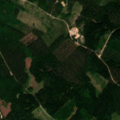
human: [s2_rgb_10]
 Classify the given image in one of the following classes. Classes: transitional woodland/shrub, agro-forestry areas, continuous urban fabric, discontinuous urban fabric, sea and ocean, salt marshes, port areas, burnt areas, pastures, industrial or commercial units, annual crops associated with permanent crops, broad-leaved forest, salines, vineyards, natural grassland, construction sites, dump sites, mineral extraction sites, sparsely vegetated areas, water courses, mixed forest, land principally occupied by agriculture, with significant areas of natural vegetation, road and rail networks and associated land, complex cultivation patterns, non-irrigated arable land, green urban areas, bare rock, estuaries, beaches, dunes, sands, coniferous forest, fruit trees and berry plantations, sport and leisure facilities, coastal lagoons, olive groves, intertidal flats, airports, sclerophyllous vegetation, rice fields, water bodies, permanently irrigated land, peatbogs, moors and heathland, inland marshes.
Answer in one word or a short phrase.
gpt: coniferous forest, mixed forest